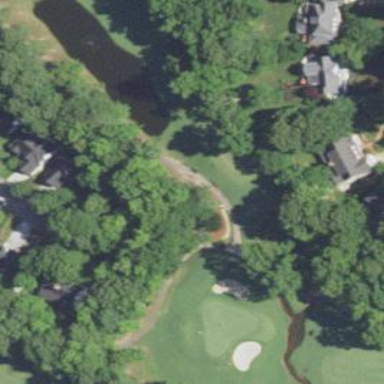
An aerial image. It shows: Golf cartpath that is also road path.